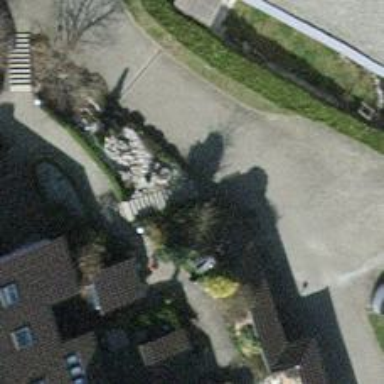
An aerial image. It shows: Road with steps.